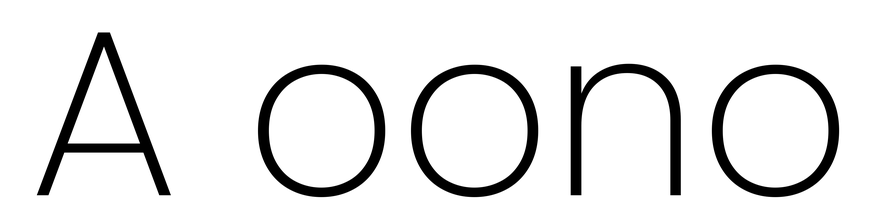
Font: Poppins-ExtraLight